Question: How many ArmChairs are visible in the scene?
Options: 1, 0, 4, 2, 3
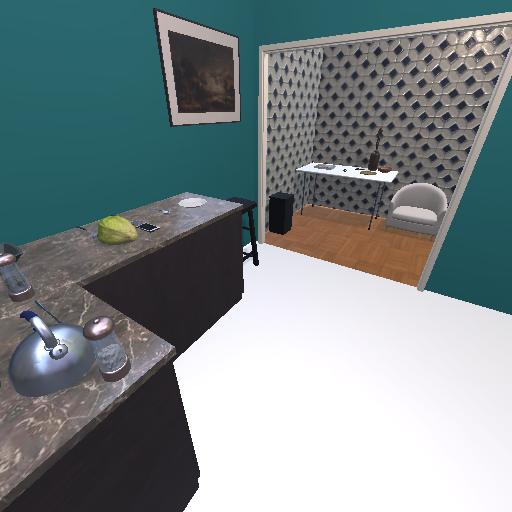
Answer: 1